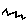
Label: zigzag